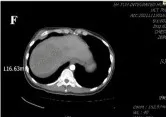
Comparison of CT results before and after treatment. On November 19, 2021, CT showed the following: (E) the right anterior abdominal wall mass had grown to 63.15 mm.
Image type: radiology (ct)